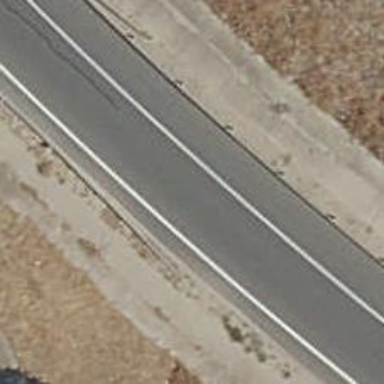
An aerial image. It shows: Asphalt motorway link.